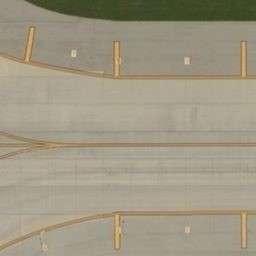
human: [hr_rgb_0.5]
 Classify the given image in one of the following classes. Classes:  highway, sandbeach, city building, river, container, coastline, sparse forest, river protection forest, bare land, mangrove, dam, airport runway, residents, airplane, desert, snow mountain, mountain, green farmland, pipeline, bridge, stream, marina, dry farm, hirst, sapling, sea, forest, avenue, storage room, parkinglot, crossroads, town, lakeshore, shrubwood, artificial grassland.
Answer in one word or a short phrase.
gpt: airport runway